Field crop: tomato
Growth stage: 1
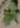
Species: solanum